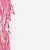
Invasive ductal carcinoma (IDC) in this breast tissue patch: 0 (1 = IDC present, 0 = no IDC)